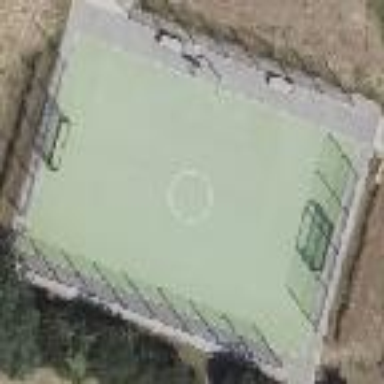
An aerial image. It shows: Tartan pitch used for soccer and basketball leisure activities.